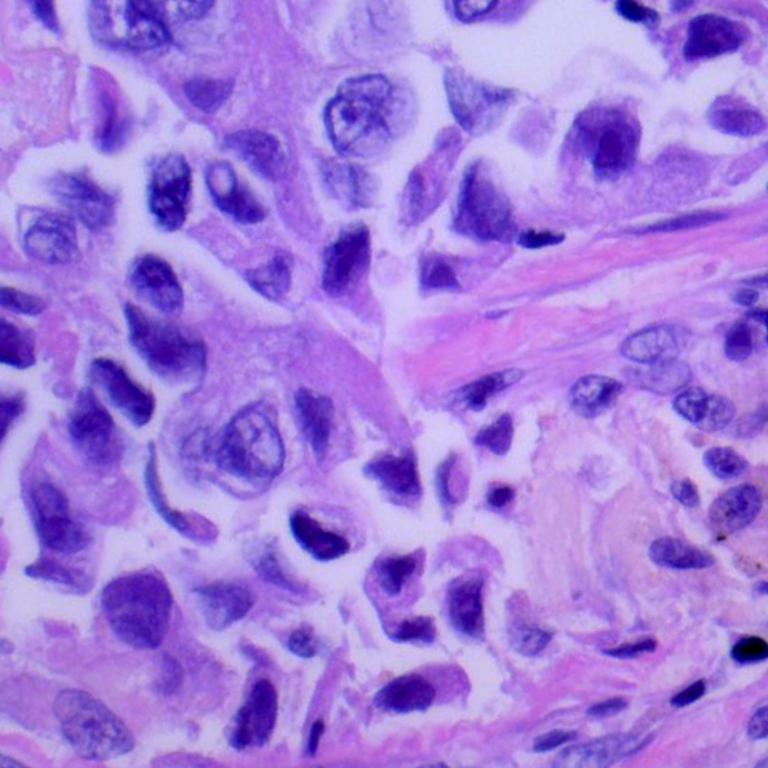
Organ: lung
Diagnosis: adenocarcinomas